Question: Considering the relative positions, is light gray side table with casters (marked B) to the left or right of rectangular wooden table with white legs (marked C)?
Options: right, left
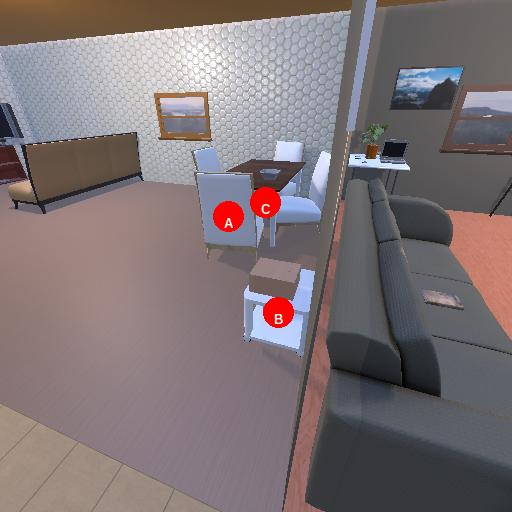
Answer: right